Aerial crown-view tile of a tropical tree (Barro Colorado Island, Panama), acquired 20250512:
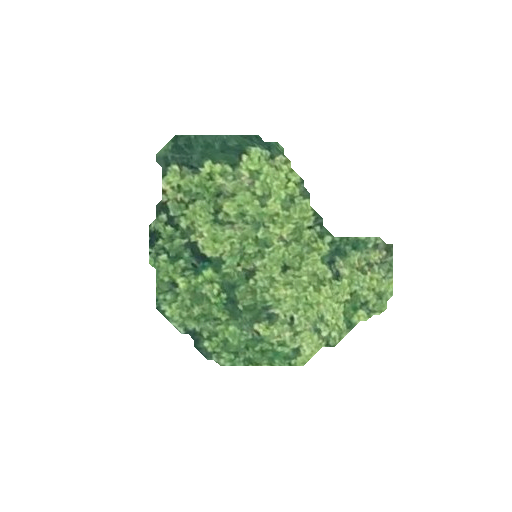
Species: Anacardium excelsum
GBIF accepted scientific name: Anacardium excelsum
Crown area: 58.198 m²